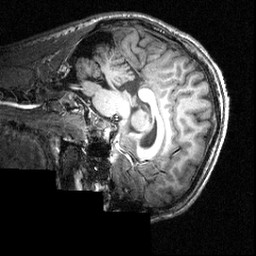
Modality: T1w
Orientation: sagittal
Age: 16
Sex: male
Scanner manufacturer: siemens
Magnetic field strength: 3.951 T
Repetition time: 1.5 s
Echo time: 0.00335 s